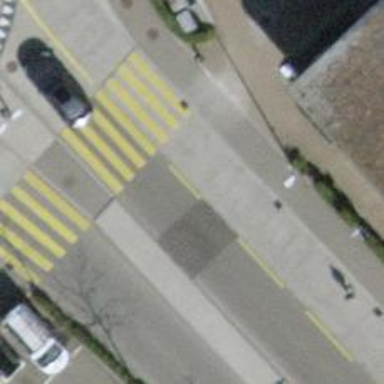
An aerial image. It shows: Public transport stop position.